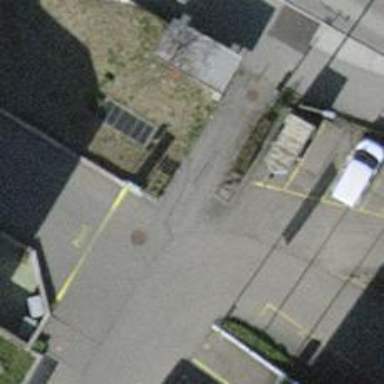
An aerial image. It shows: Bollard barrier.